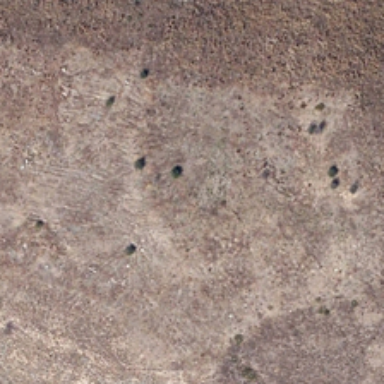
It is a large piece of bareland .